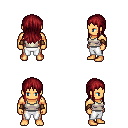
a pixel art fantasy rpg character, male body template, human, tanned skin, white pirate shirt, white pants, brunette unkempt hairstyle, cloth bracers, four views (front, back, left, right), 2x2 character sprite sheet, small pixel art, hard edges, no anti-aliasing